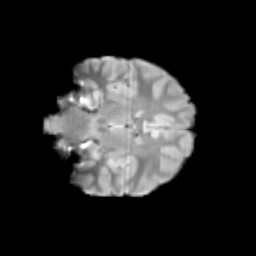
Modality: T2w
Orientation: coronal
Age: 10
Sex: female
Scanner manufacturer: siemens
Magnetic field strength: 3 T
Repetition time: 3.8 s
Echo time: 0.07 s